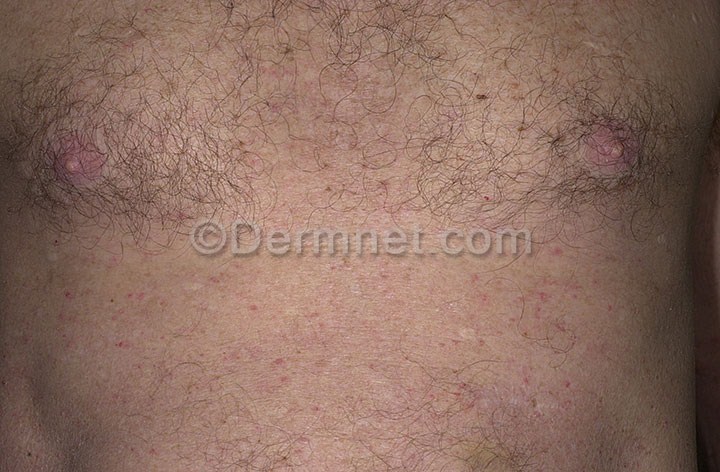
Disease: Bullous Disease Photos